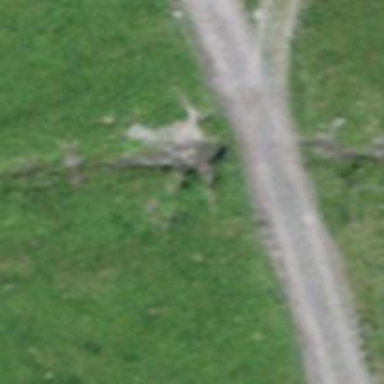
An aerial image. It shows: Culvert tunnel.